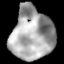
Tissue: lung
Cell type: Epithelial cells
Senescence score: 0.1649
Nuclear area (px): 2153
Mean DAPI intensity: 166.44